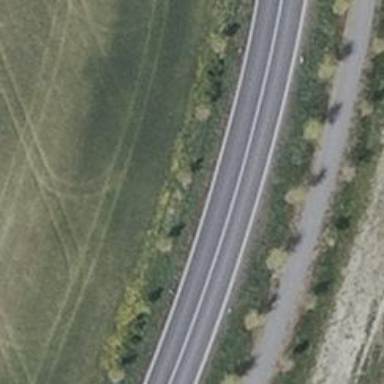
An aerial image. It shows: Asphalt road classified as primary highway.